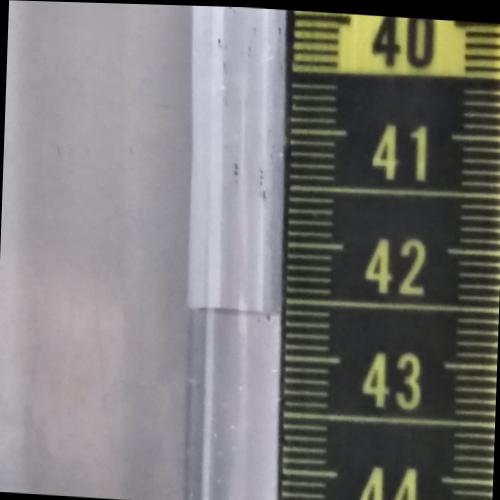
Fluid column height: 42.6 cm